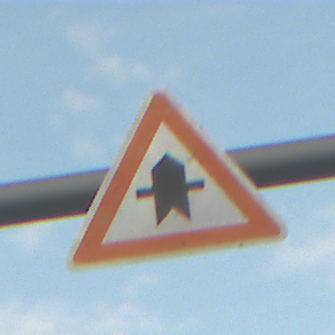
Verkehrszeichen: Vorfahrt
Umgebung: Outdoor, RoadRail
Tageszeit: SunriseSunset
Wetter: PartlyCloudy
Licht: Natural
Jahreszeit: NotSpecified
Kontrast: LowContrast